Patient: sex F, age 63
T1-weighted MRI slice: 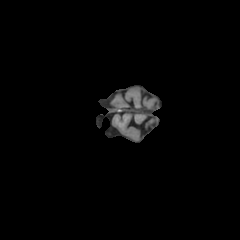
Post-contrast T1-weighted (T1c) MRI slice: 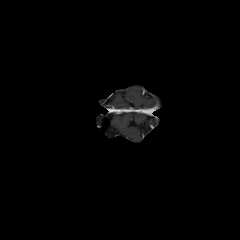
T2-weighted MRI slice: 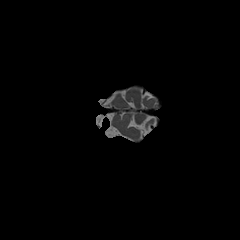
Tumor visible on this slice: no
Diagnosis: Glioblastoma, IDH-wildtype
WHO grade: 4